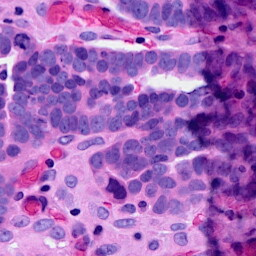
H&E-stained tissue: Ovarian